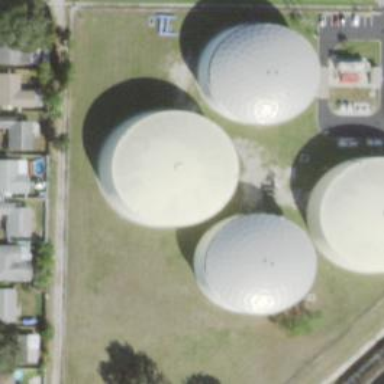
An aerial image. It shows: Building with dome-shaped roof that houses water storage tank.